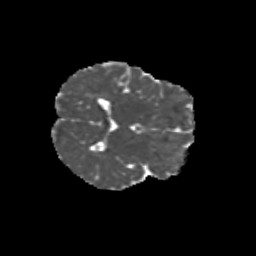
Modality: MD
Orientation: axial
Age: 10
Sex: male
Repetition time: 9.512 s
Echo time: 0.089 s